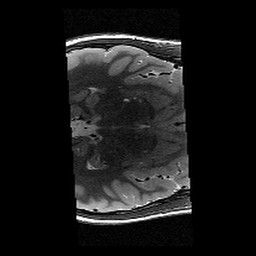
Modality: T2w
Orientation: axial
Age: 13
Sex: male
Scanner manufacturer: siemens
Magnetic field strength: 3 T
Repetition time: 9.23 s
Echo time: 0.067 s